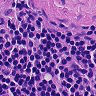
Metastatic tissue present: no